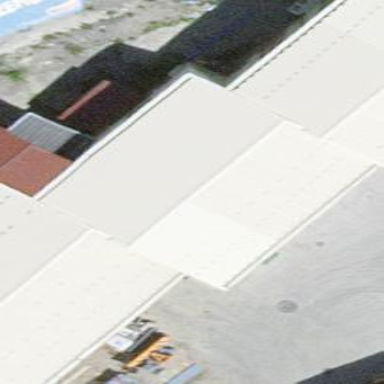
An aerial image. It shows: Industrial building.